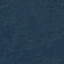
Land use / land cover: Forest